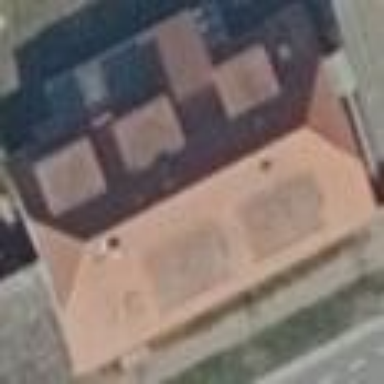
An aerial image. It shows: Simple and straightforward house.